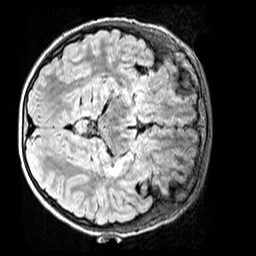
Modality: FLAIR
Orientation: axial
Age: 10
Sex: male
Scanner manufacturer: siemens
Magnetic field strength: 3 T
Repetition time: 5 s
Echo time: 0.388 s